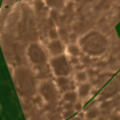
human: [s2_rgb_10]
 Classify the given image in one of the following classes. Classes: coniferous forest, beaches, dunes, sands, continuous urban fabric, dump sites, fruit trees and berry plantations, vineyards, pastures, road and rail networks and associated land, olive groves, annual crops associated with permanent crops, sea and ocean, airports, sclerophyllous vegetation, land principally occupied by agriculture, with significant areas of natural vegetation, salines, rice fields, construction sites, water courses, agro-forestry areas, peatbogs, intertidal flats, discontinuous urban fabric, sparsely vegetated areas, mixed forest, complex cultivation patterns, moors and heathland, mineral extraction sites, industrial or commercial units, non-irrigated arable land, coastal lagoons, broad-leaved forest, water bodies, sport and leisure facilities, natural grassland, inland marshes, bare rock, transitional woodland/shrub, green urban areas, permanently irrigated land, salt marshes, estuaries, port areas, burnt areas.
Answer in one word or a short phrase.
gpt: non-irrigated arable land